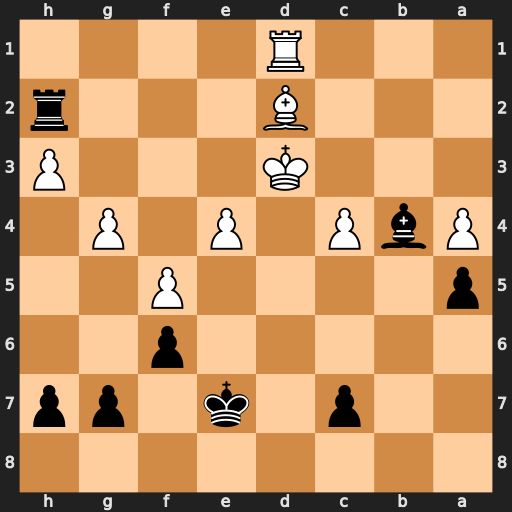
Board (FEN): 8/2p1k1pp/5p2/p4P2/PbP1P1P1/3K3P/3B3r/3R4
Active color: b
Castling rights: -
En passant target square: -
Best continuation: Rxh3+ Kd4 c5+ Kd5 Rd3+